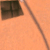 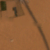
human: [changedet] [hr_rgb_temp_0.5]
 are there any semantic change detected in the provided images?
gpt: The green area on the left of the road was removed.